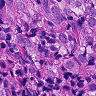
Metastatic tissue present: yes